Field crop: maize
Growth stage: 2
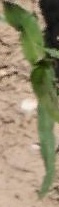
Species: maize